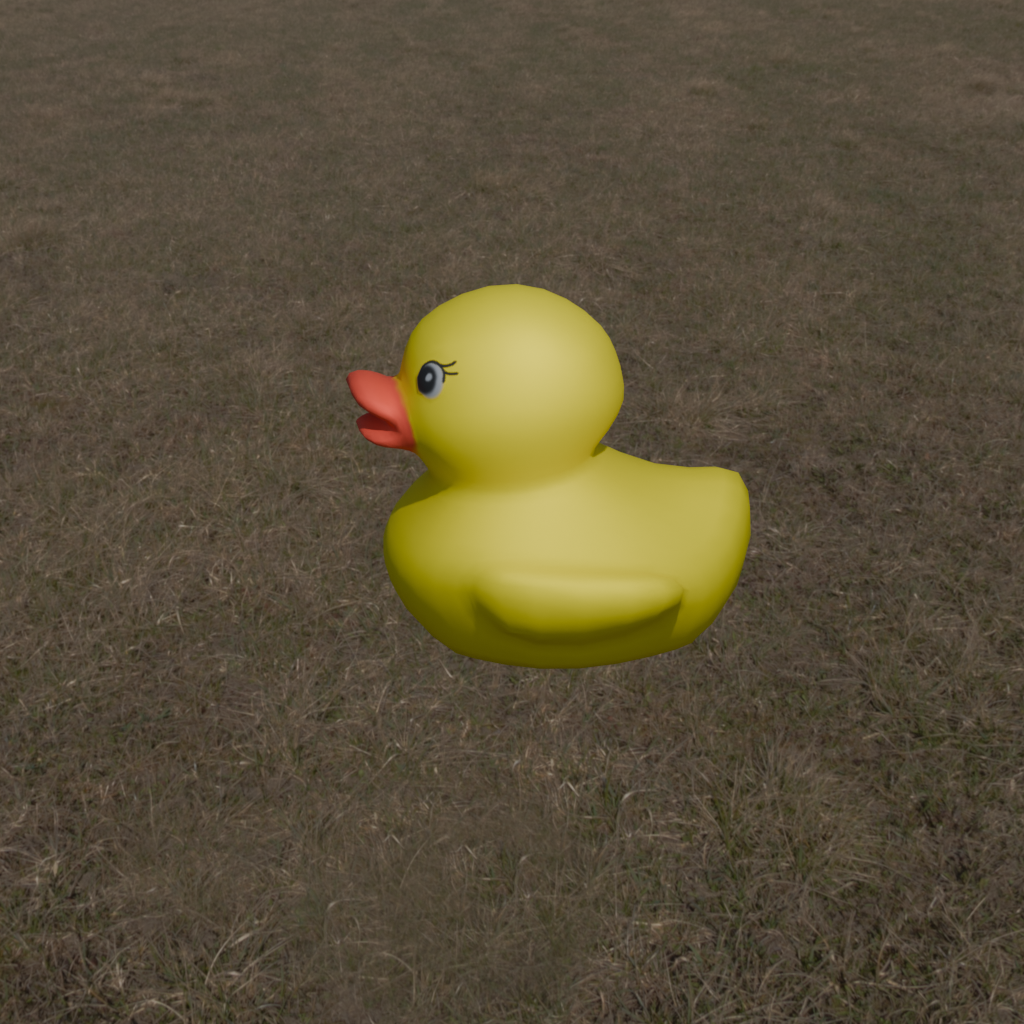
an image of a yellow rubber duck seen from <left> in an open field with a bleft sun and scattered clouds in the sky.